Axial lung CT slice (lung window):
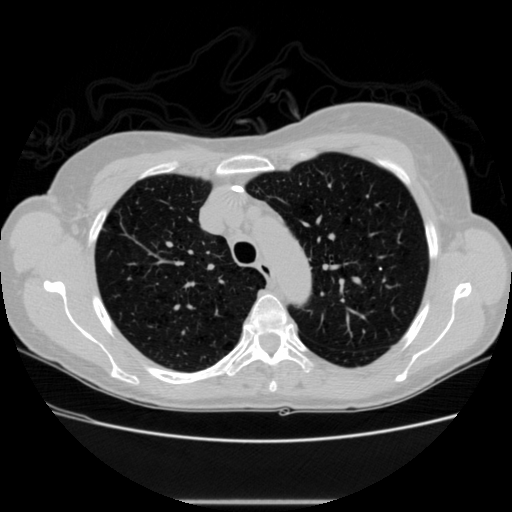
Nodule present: no